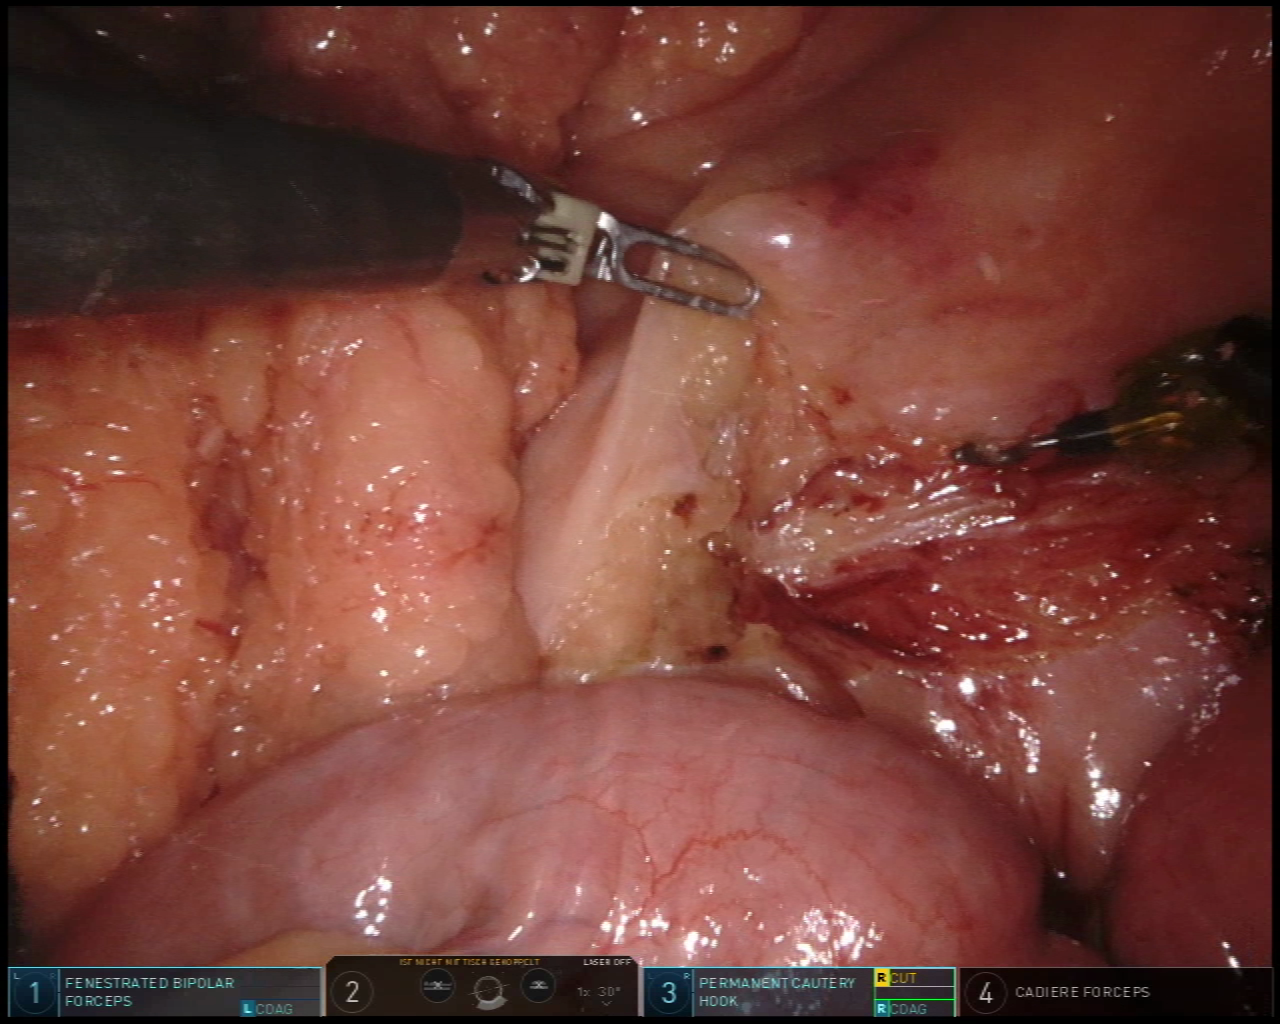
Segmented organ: small_intestine
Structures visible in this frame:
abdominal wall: no
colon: no
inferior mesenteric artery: no
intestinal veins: no
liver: no
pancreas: no
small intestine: yes
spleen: no
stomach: no
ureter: no
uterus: no
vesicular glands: no